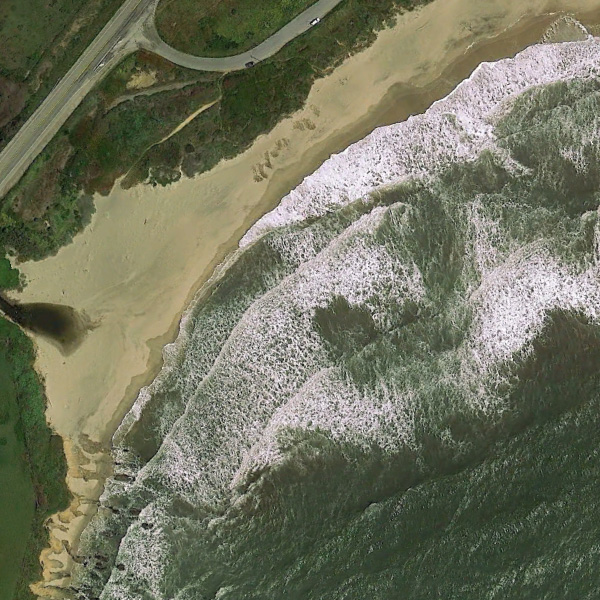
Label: Beach